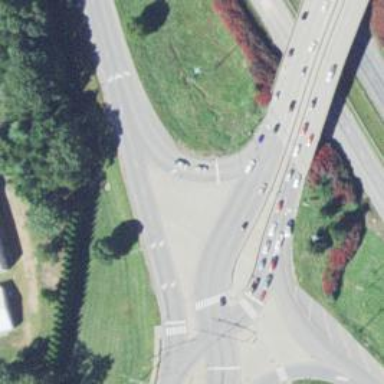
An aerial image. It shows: Asphalt motorway link with diverging diamond interchange (DDI) junction.